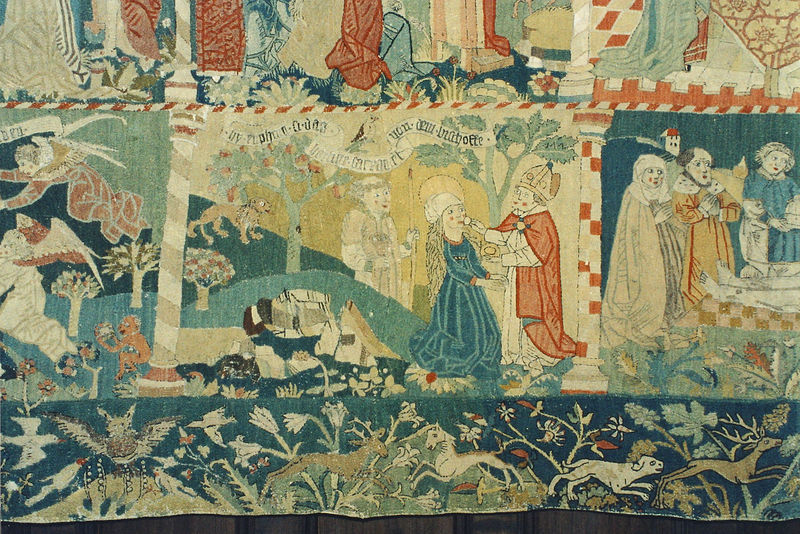
Titel: Bildvita Maria Magdalenas
Standort: Erfurt, Ursulinenkloster (EU - D - Thüringen)
Schlagwörter: baum, blau, felsen, flügel, mann, umhang, weiß, bäume, frauen, gelb, grün, landschaft, menschen, blumen, bunt, frau, hell, männer, szene, säulen, haus, hund, hunde, rot, tier, tiere, beige, teppich, bibel, blass, steine, toter, trauer, natur, vögel, kirche, haare, mantel, stickerei, stoff, kind, pflanzen, locken, pferde, affe, engel, garten, schrift, berge, bischof, könig, papst, gobelin, wandteppich, wandgemälde, wandmalerei, burg, text, kardinal, beten, gebet, prister, heiligenschein, fleigen, hirsch, hirsche, reh, rehe, bahre, jesus, leichnam, mittelalter, hostie, priester, mönch, erzbischof, mitra, löwe, heilige, abendmahl, geweih, textil, maria, betend, jesu, szenen, gewebt, einhorn, nen, christi, verkündigung, fau, kommunion, menscen, tiger, schriftband, bischhof, bayeux, fraz banner, pflanzentiere